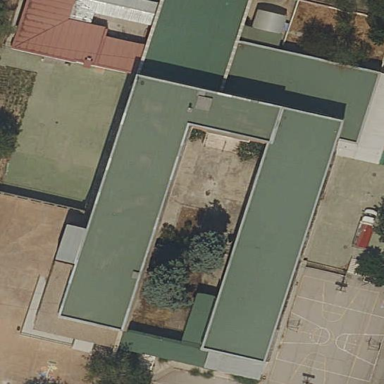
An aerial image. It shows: School.